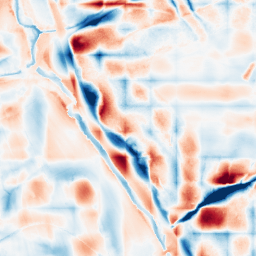
Category: wavelet
Decomposition family: wavelet_biorthogonal
Decomposition parameters: wavelet: bior2.4
level: 5
Upsampling method: quartic
Upsampling parameters: scale: 8
Upsampling scale: 8